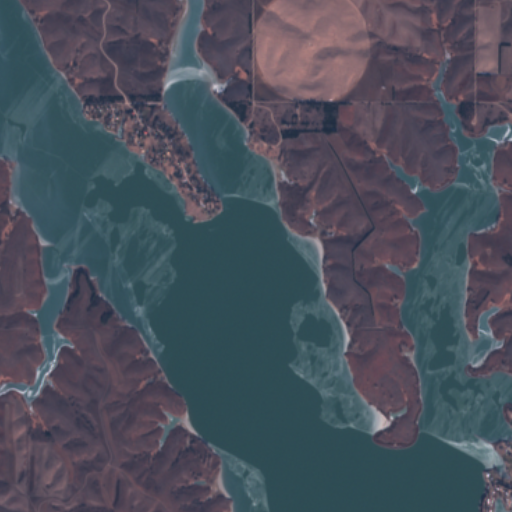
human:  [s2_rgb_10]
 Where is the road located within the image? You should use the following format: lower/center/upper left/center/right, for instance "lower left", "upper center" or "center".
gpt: There is no road in the image.